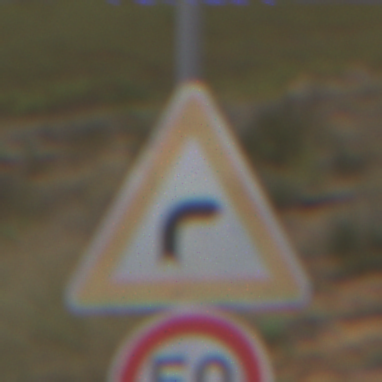
Verkehrszeichen: KurveRechts
Zusatzzeichen unten: Geschwindigkeit50
Umgebung: Outdoor, Nature
Tageszeit: Midday
Wetter: Overcast
Licht: Natural
Jahreszeit: NotSpecified
Kontrast: LowContrast